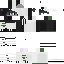
A female skeleton skin with pale skin, wearing blonde helmet dressed in a purple robe top and black pants, featuring a closed mouth.